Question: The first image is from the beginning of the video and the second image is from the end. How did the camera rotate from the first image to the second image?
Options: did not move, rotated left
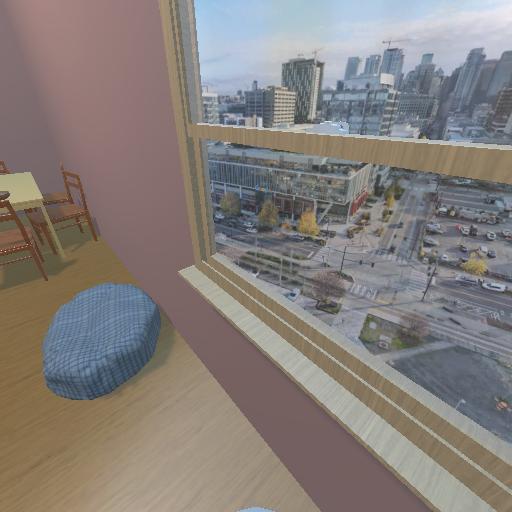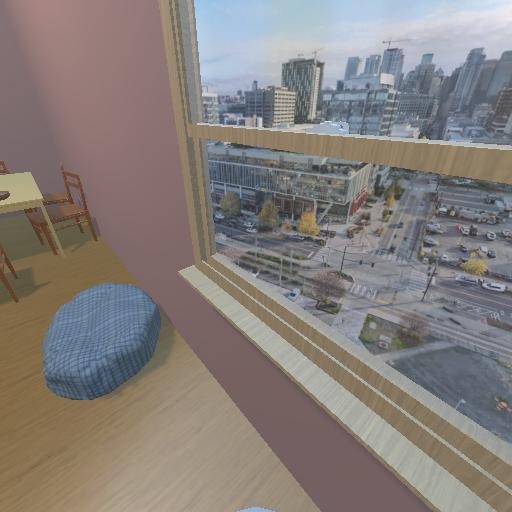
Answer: did not move